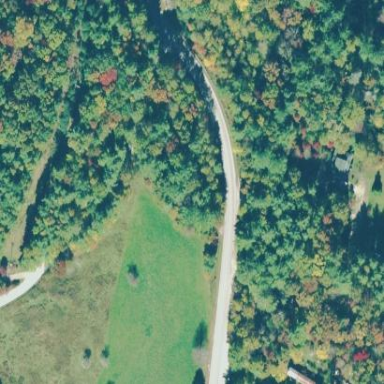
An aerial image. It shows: Mixed woodland area with variety of leaf types and cycles.